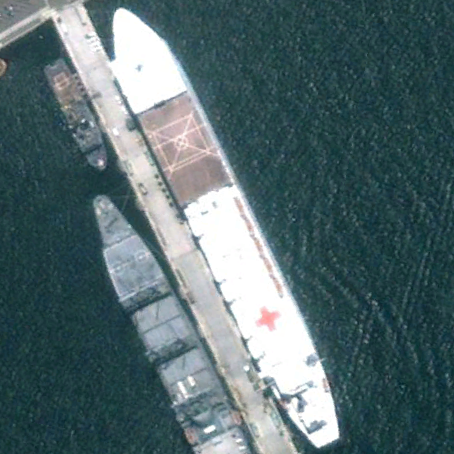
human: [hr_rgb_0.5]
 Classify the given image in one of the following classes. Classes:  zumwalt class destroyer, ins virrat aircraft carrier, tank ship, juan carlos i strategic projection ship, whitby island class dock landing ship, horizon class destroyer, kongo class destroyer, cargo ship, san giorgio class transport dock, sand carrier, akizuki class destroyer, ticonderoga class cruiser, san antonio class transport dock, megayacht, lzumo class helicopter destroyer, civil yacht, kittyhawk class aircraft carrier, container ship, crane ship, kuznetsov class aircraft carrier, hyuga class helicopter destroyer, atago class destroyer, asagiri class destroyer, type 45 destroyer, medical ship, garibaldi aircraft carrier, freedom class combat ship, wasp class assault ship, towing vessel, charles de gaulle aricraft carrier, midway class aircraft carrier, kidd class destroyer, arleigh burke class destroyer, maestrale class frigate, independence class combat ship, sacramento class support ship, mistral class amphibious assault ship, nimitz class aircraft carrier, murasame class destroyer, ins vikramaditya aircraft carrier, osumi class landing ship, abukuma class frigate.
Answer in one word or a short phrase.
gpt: Medical ship